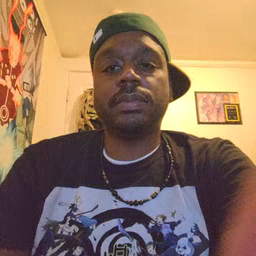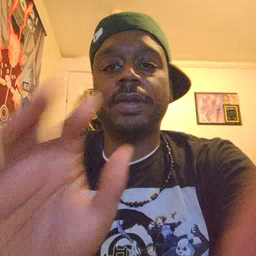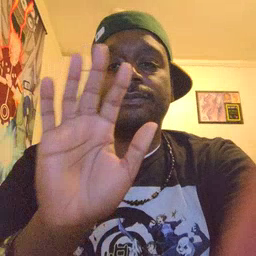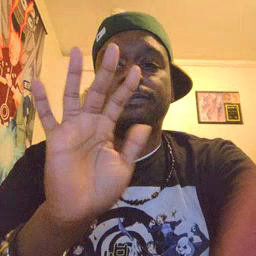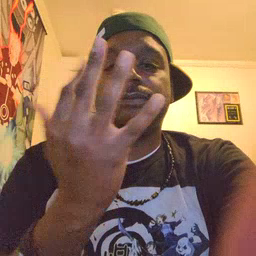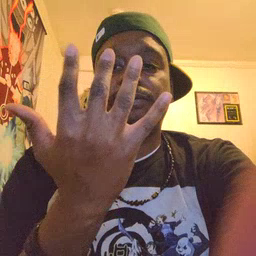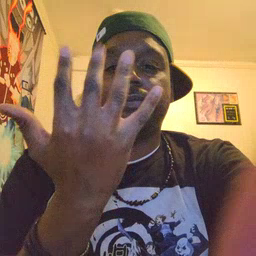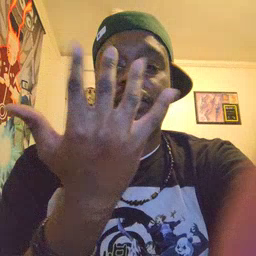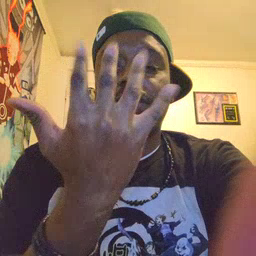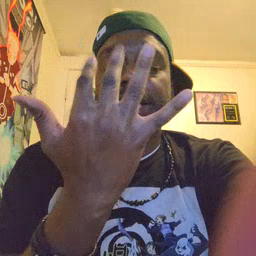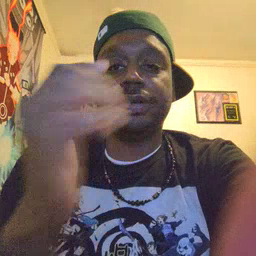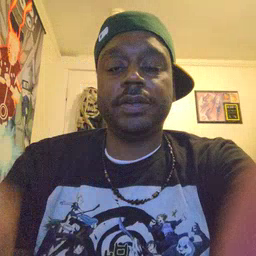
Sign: finger